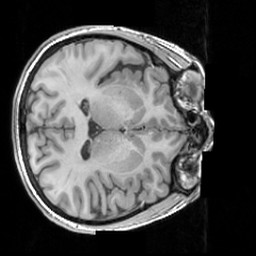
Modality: T1w
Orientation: axial
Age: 28
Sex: female
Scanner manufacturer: siemens
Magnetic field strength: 3 T
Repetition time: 1.63 s
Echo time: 0.00311 s